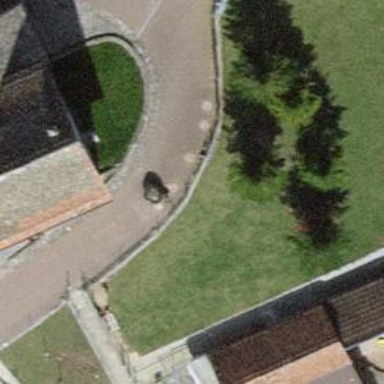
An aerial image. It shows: Driveway made of paving stones.